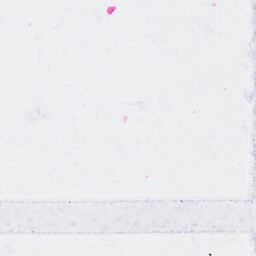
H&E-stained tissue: Breast